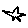
Label: star